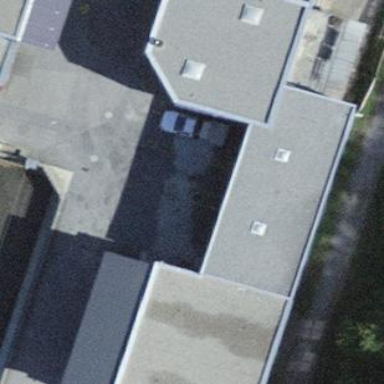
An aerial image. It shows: Building.